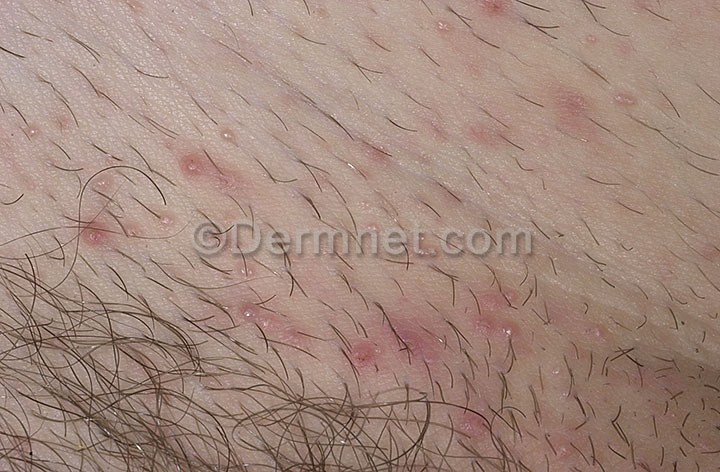
Disease: Warts Molluscum and other Viral Infections